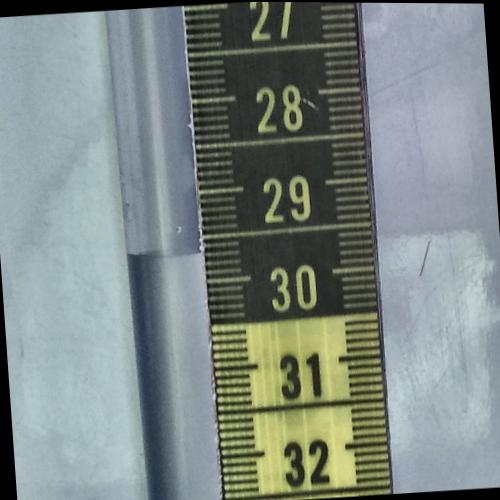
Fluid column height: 29.7 cm